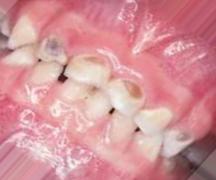
Condition: Caries